Field crop: maize
Growth stage: 2
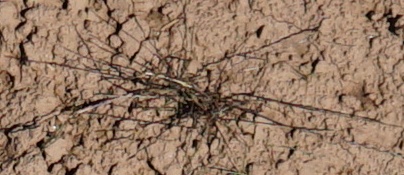
Species: lolium